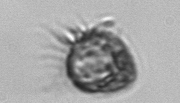
Label: Ciliophora